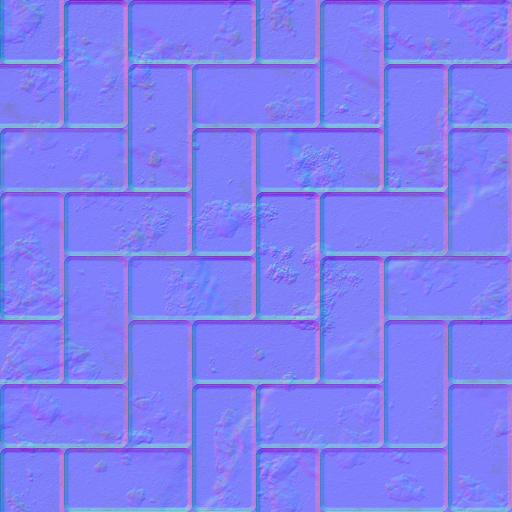
interlocking paved pavement paving stones